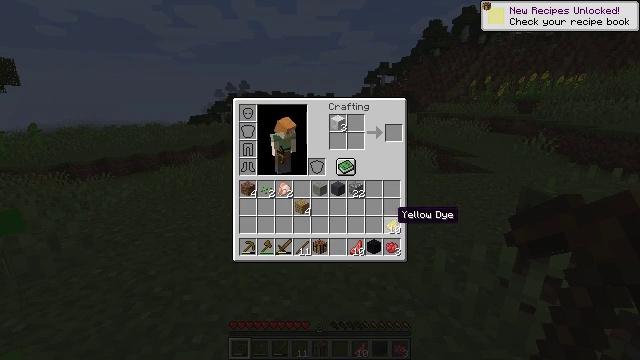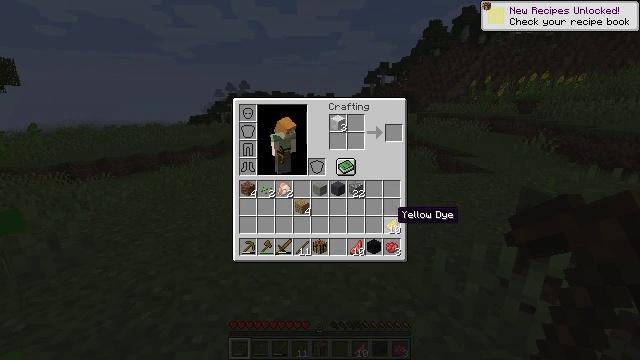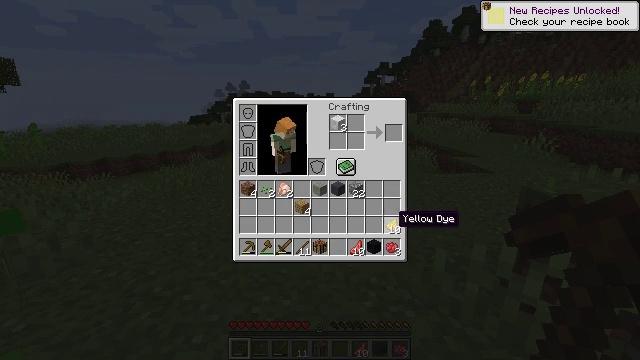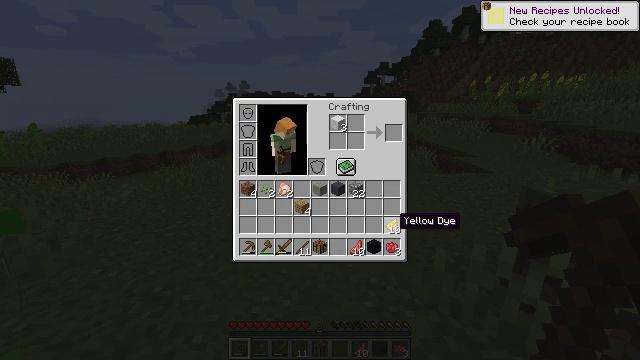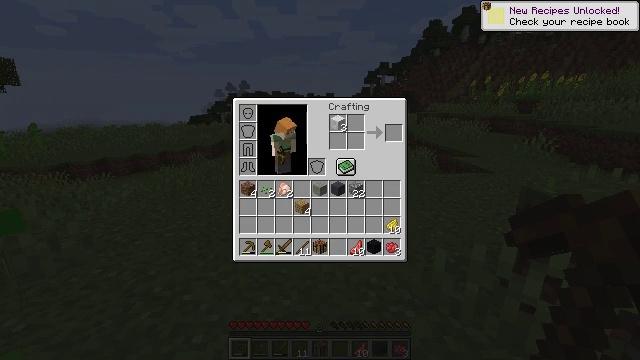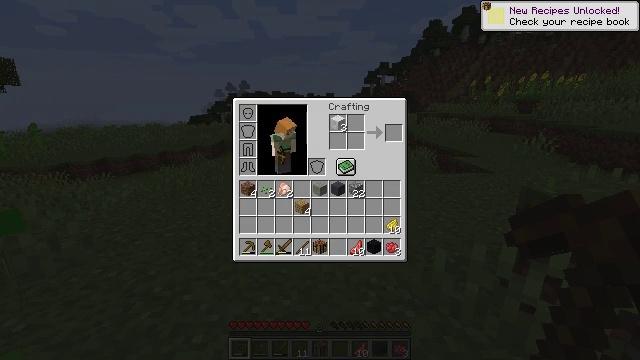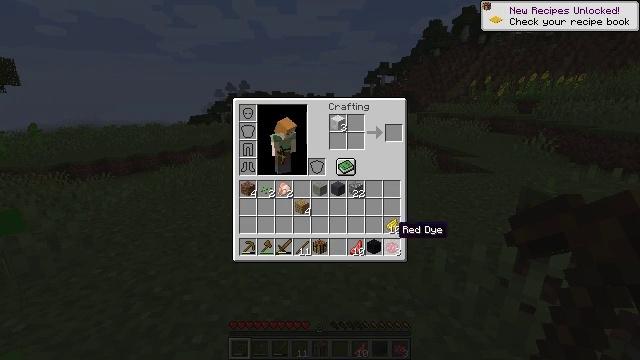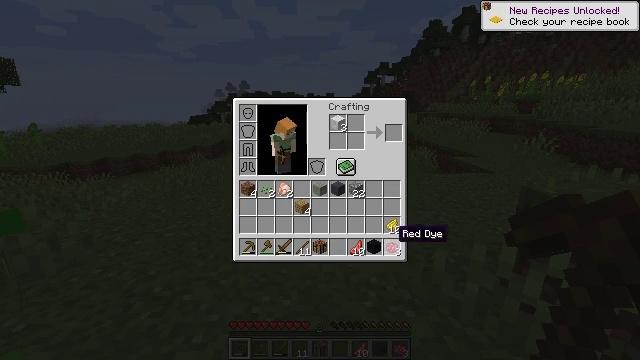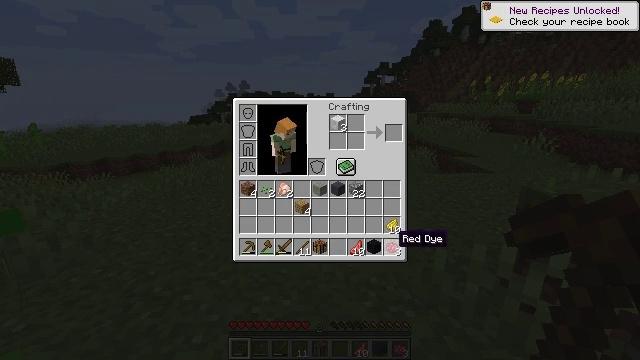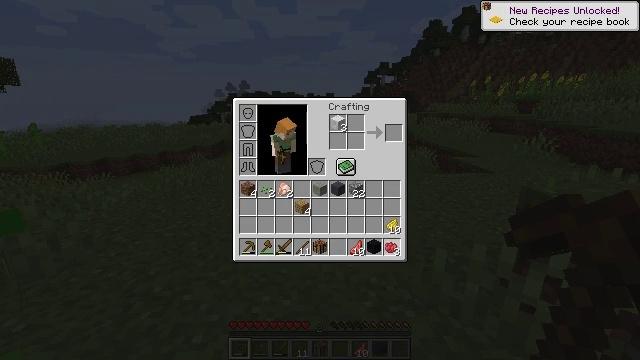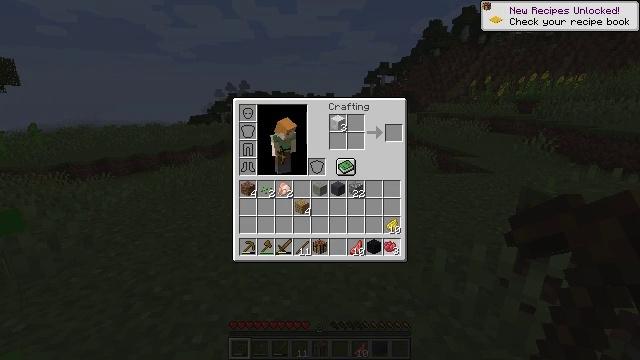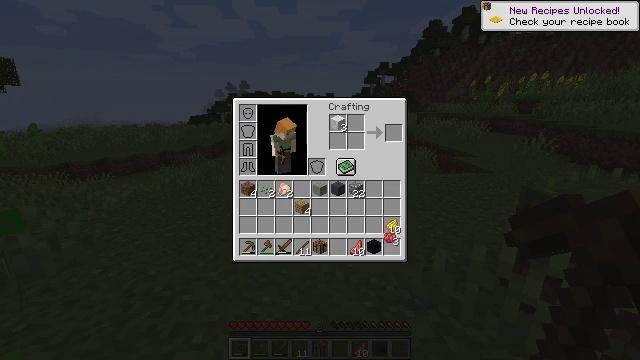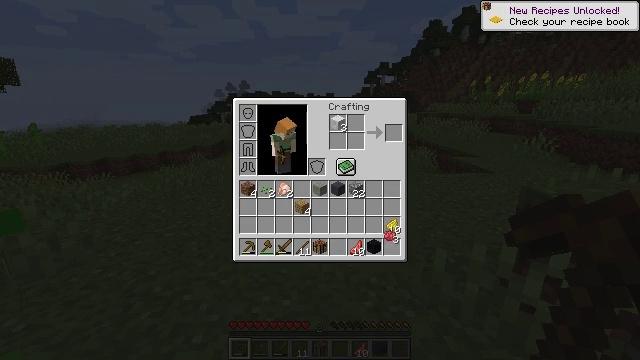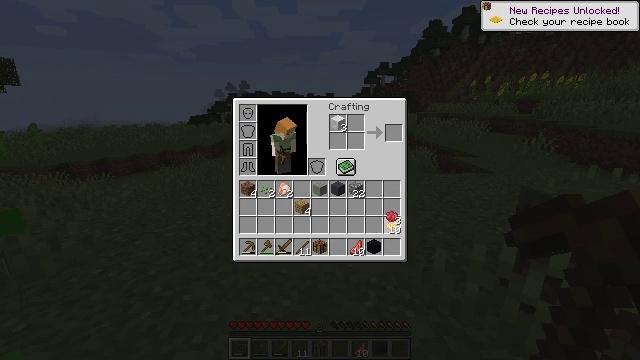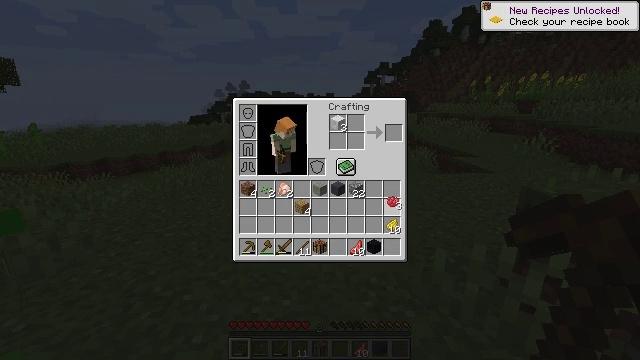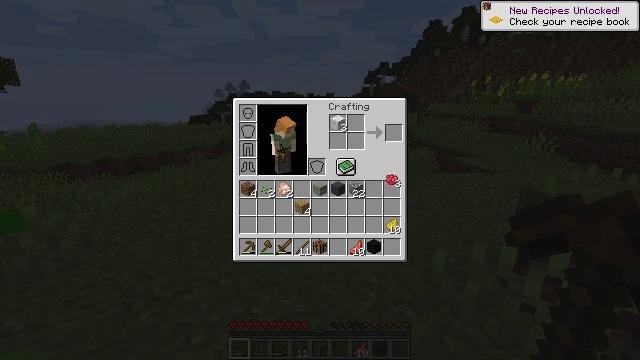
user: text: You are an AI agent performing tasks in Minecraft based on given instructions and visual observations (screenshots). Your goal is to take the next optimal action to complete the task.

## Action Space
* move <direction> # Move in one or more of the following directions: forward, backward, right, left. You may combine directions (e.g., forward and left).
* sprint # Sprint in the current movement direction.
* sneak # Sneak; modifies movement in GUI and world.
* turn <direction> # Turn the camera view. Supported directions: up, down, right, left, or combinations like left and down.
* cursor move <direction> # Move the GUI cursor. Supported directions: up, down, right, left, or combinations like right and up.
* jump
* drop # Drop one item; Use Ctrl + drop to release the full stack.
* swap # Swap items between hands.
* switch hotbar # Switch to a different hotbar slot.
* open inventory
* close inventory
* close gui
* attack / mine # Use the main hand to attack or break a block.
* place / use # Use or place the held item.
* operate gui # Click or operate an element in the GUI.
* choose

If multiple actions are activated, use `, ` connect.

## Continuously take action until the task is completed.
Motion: motion action
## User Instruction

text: Use the dyeing process to make red wool.
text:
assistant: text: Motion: no_op
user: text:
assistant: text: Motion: no_op
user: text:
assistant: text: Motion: no_op
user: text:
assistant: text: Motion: no_op
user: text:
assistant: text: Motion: no_op
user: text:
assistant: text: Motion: no_op
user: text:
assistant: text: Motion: no_op
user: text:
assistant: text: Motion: no_op
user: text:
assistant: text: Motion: operate gui
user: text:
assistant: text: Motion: operate gui
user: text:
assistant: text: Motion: cursor move up, operate gui
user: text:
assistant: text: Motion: no_op
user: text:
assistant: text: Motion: cursor move up
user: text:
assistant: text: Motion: cursor move up
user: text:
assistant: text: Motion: cursor move up
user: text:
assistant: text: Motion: cursor move up
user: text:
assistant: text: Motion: cursor move up
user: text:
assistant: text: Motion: no_op
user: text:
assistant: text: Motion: no_op
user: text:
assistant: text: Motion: no_op
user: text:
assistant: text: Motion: no_op
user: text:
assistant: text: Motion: no_op
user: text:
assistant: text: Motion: operate gui
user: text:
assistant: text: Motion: operate gui
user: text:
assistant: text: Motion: no_op
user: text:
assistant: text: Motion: no_op
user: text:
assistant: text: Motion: no_op
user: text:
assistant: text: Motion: cursor move down
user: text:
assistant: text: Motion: no_op
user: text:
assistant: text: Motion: no_op